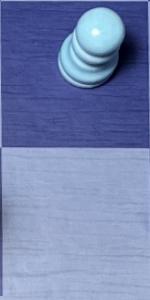
Label: Empty